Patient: sex M, age 52
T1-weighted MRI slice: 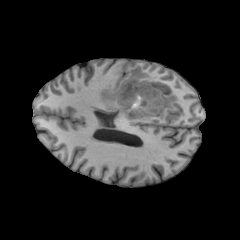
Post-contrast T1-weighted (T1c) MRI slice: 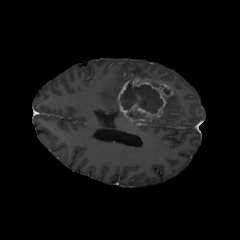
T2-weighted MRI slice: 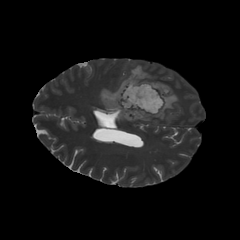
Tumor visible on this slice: yes
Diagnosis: Glioblastoma, IDH-wildtype
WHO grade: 4